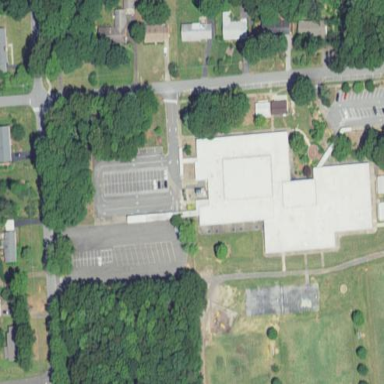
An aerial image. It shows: School building.